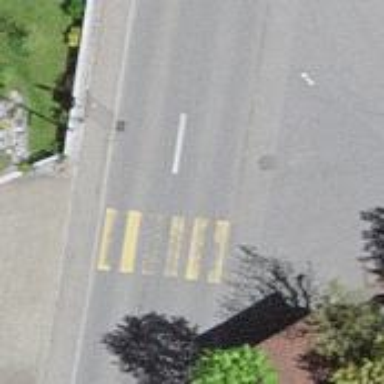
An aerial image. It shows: Bus stop with designated public transport stop position.